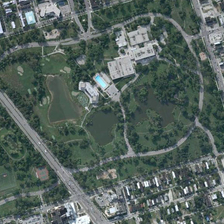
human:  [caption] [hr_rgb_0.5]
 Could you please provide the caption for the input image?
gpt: many buildings are around a park with many green trees and several ponds .

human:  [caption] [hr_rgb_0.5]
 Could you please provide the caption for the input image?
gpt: many buildings are around a park with many green trees and several ponds .

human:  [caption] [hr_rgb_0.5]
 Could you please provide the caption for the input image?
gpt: many buildings are around a park with many green trees and several ponds .

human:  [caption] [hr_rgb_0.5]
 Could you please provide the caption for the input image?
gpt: many buildings are around a park with many green trees and several ponds .

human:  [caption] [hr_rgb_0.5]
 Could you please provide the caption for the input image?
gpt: many buildings are around a park with many green trees and several ponds .